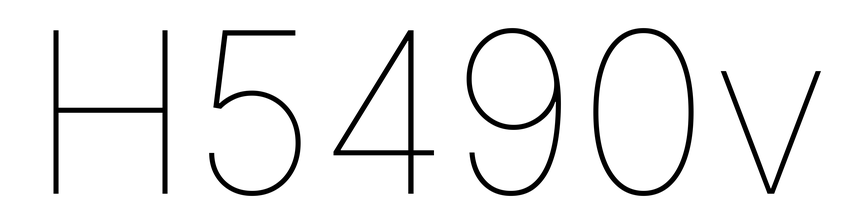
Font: Inter_Thin